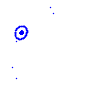
Particle: electron